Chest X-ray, PA view. Patient: 61 years old, sex F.
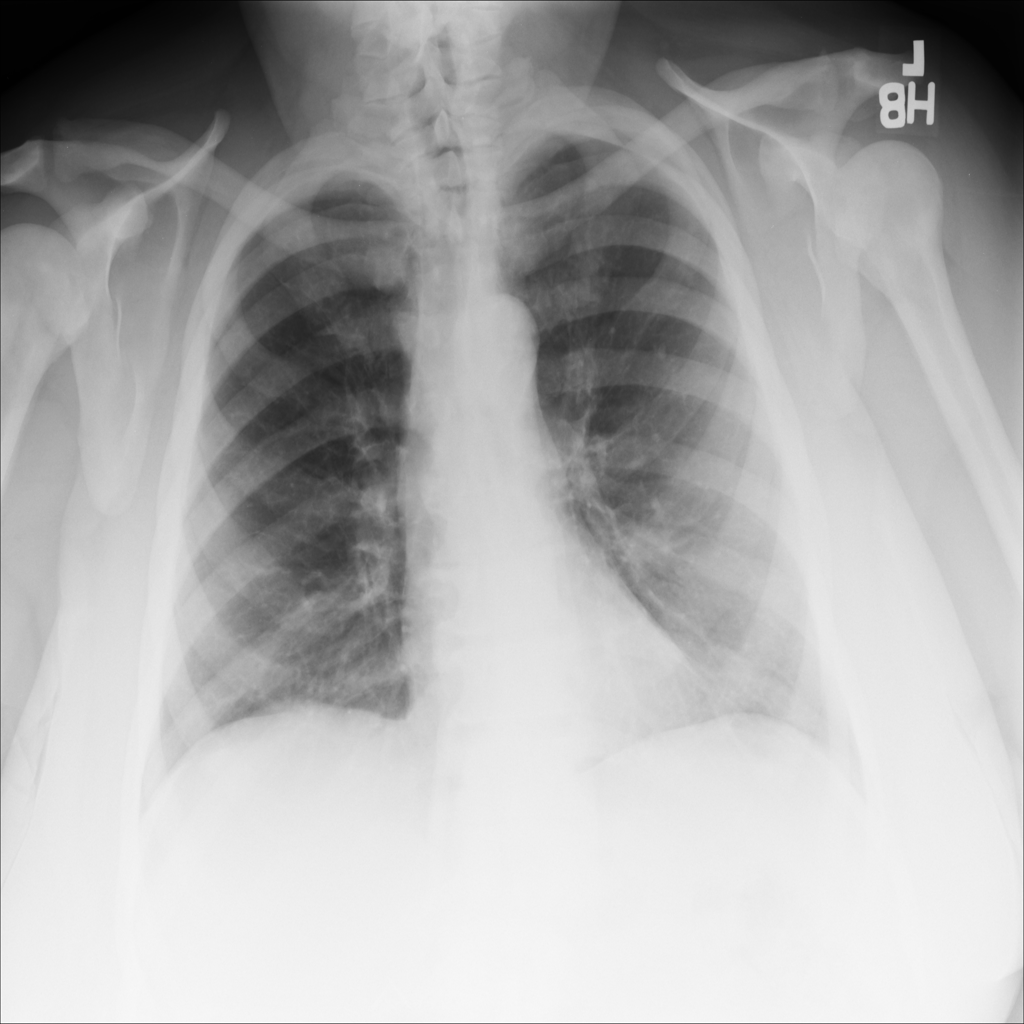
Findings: No Finding